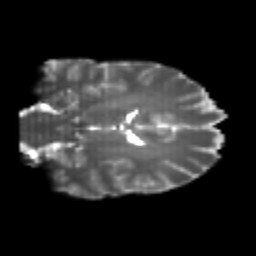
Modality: T2w
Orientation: coronal
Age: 24
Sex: female
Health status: healthy
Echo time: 0.074 s